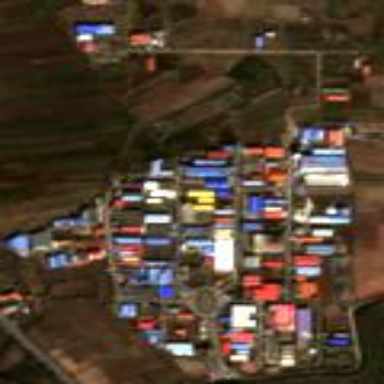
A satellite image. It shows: Industrial area.